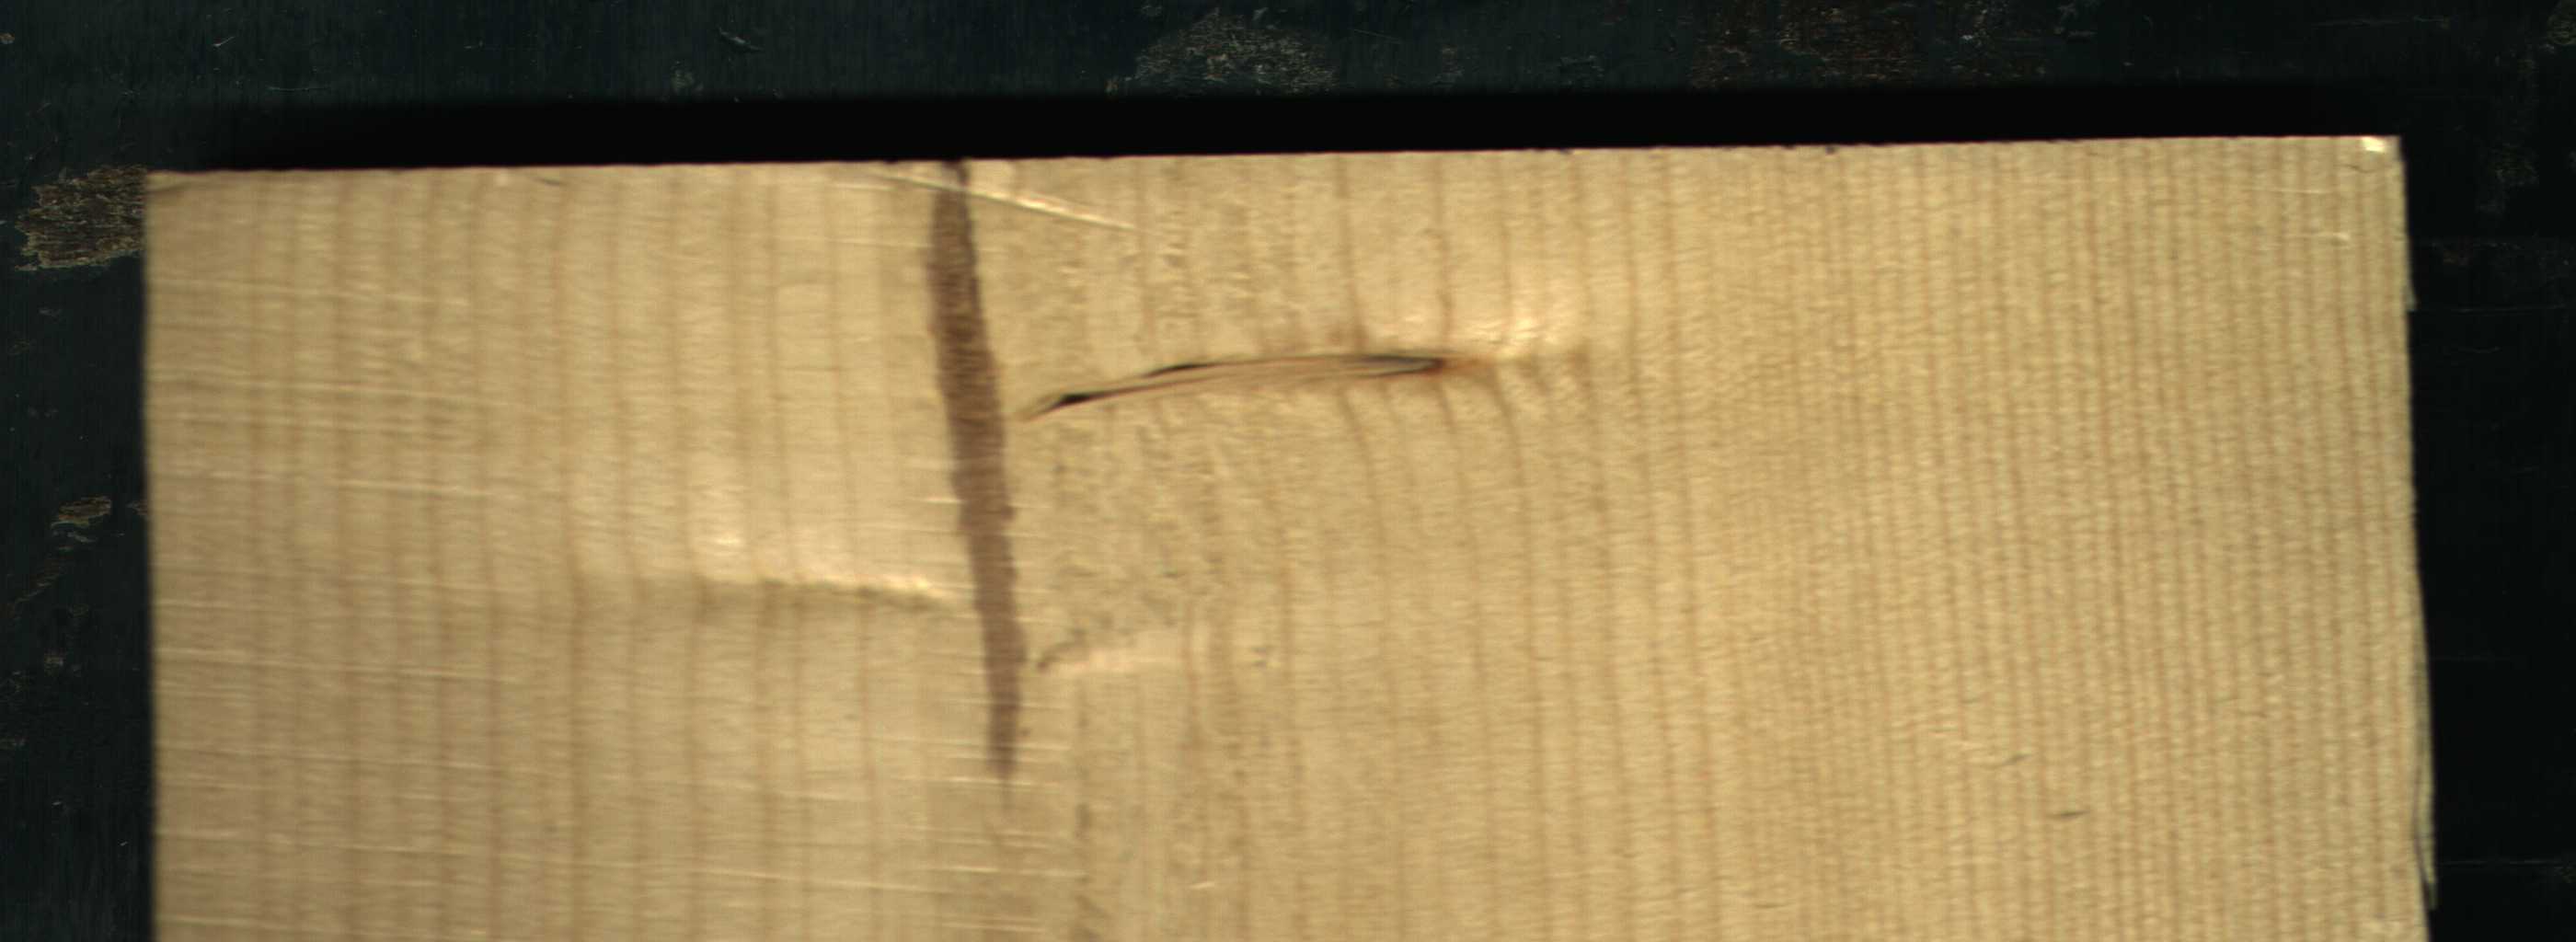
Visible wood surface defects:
Marrow
Quartzity
Quartzity
Dead_Knot